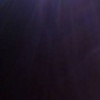
Label: space